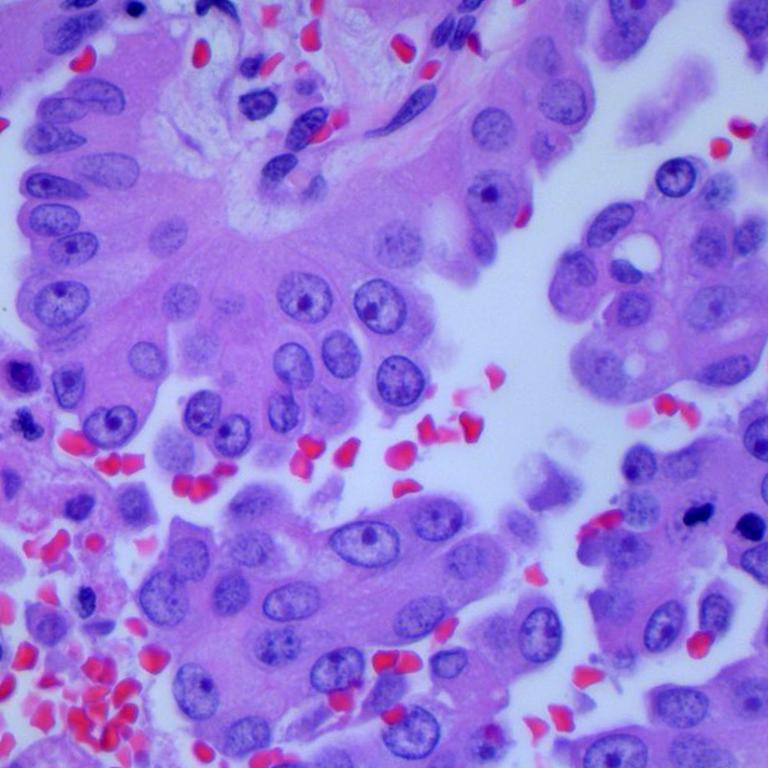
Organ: lung
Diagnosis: adenocarcinomas